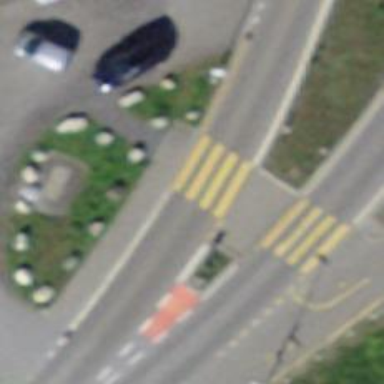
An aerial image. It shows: Uncontrolled road crossing.